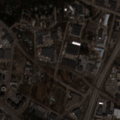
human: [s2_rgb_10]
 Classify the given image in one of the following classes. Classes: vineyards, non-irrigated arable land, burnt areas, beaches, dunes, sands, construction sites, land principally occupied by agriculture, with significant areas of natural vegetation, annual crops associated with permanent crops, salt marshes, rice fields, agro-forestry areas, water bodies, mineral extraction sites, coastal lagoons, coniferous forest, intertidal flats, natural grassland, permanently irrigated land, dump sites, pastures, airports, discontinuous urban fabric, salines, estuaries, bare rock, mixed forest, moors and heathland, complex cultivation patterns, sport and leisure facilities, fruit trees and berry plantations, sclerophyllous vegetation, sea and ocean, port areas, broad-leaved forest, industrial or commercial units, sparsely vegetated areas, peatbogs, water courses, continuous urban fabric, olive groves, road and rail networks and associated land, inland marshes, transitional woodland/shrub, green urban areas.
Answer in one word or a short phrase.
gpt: industrial or commercial units, green urban areas